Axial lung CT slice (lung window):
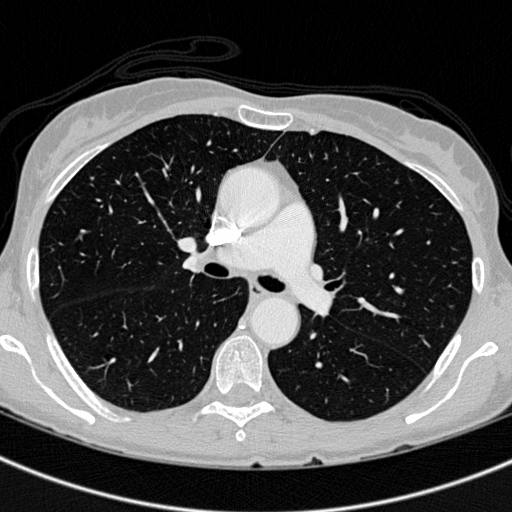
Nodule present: no